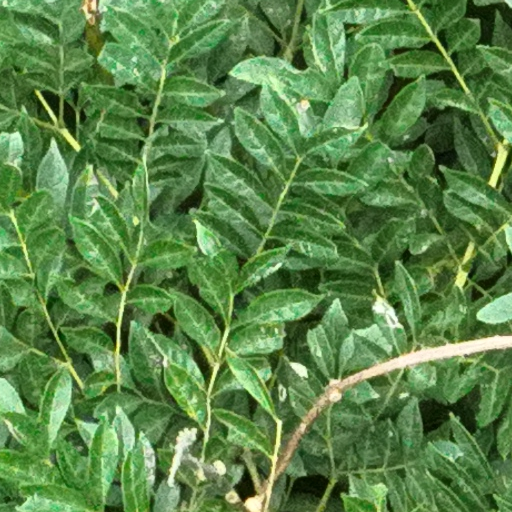
Species: Jacaranda copaia
GBIF accepted scientific name: Jacaranda copaia
Crown area (m\u00b2): 214.553